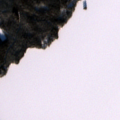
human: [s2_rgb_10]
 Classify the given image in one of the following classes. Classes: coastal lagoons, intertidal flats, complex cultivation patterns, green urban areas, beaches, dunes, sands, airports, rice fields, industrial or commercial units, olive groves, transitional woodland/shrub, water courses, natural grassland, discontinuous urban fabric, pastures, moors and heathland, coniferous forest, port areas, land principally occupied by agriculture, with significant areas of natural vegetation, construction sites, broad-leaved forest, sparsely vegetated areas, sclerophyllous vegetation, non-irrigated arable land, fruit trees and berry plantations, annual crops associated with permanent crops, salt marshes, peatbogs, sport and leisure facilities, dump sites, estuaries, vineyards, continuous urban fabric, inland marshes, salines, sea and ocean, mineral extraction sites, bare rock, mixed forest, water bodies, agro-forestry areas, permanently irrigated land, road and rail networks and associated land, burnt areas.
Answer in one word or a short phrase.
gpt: coniferous forest, water bodies